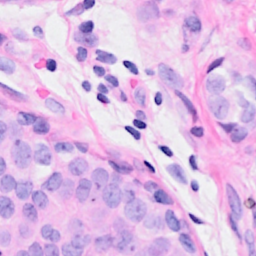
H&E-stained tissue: Breast